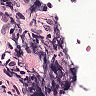
Metastatic tissue present: no